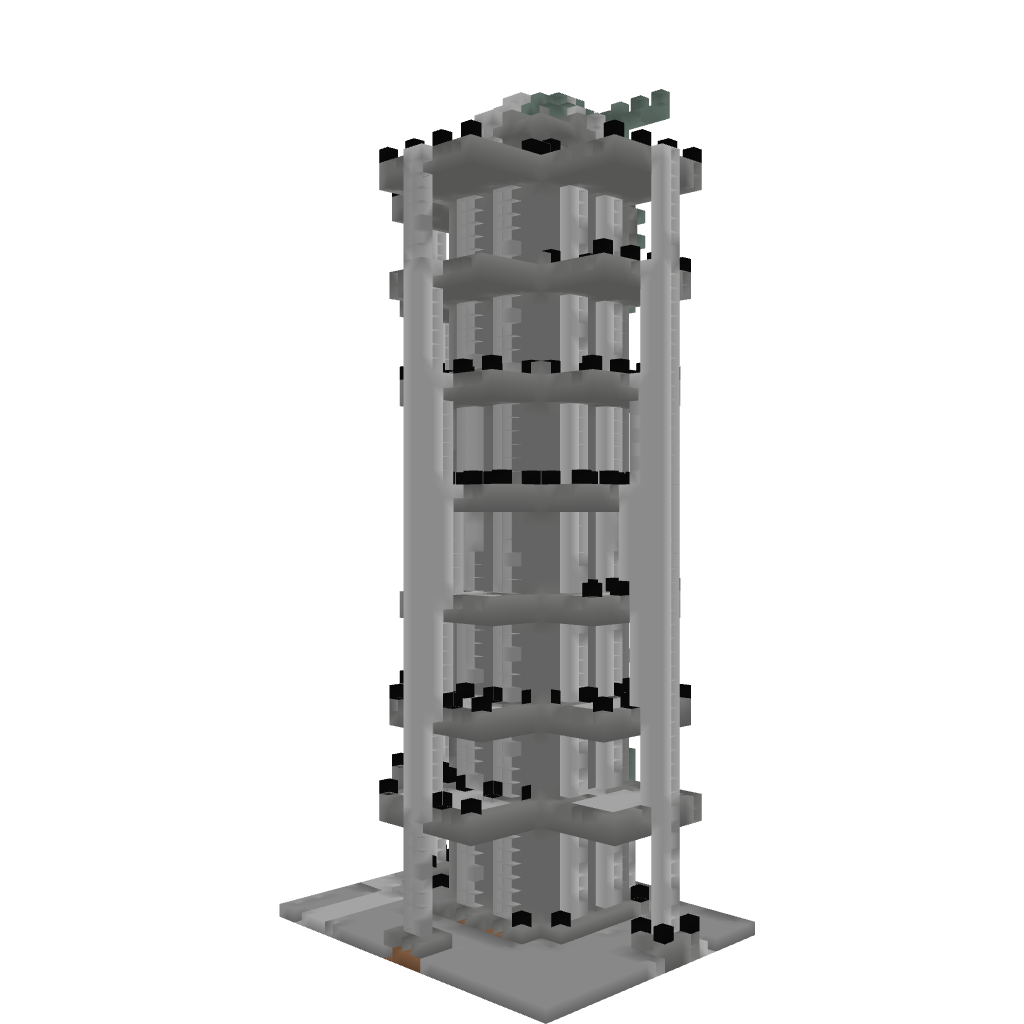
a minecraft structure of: Invader Tower